Question: Is there a constant for making a circle-delete button?
I want this button in my app:

Must I custom create it or is there some constant such as 'UIButtonTypeDetailDisclosure' which I can use?
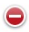
Answer: Sorry but it is not possible to create a button using the system's version of this. You will need to create a UIButton of type 'UIButtonTypeCustom' and supply your own graphic (which you already have because you've added it above :-) ).